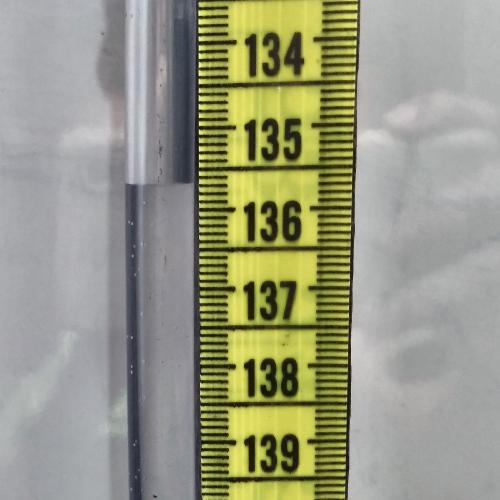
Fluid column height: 135.7 cm